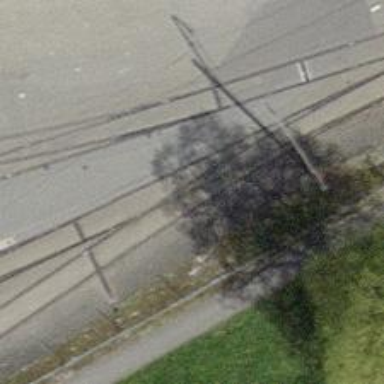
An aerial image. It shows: Railway switch.